Interaction volume radius: 5 \u00c5
Interaction volume height: 15 \u00c5
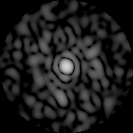
Disorder parameter: 0.7865